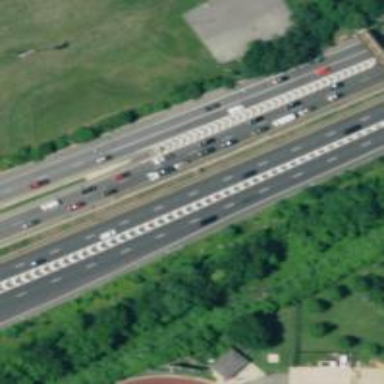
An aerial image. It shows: Motorway identified as Other Freeway and Expressway by HFCS.